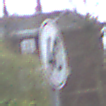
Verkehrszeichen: EndeGeschwindigkeit40
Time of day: Midday
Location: Outdoor (Urban)
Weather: Overcast
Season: NotSpecified
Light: Natural